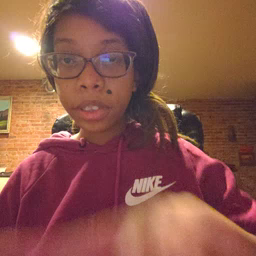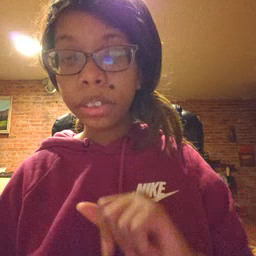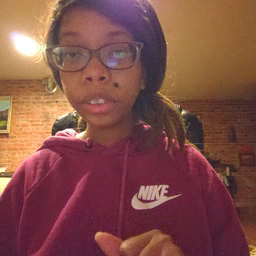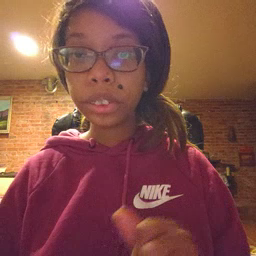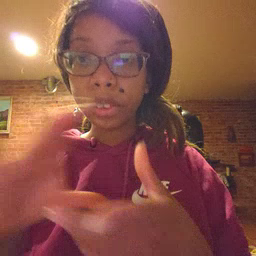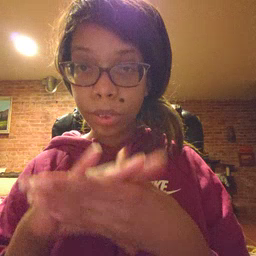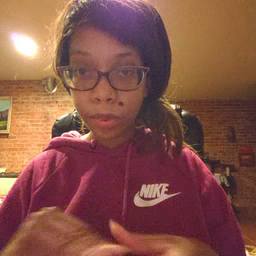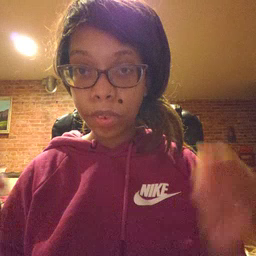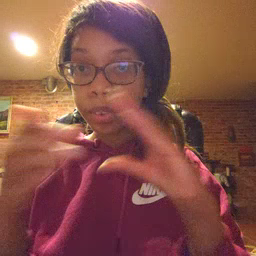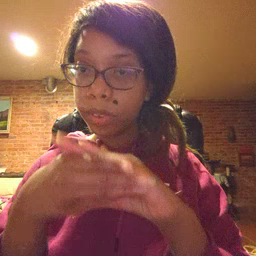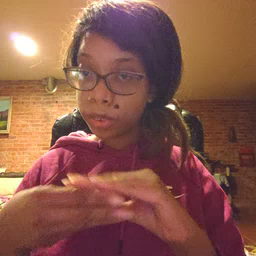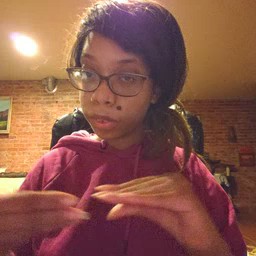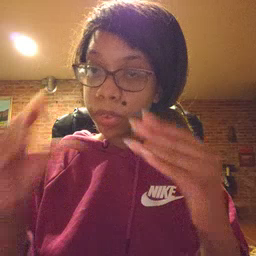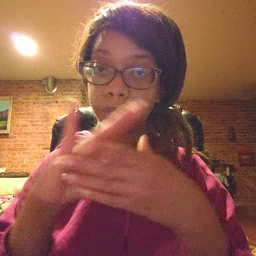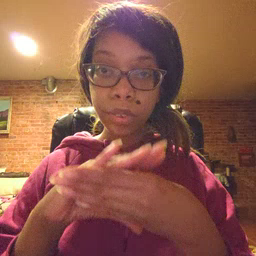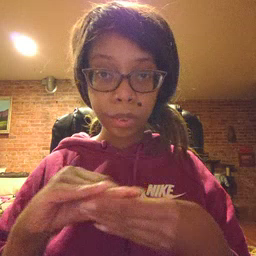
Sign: story